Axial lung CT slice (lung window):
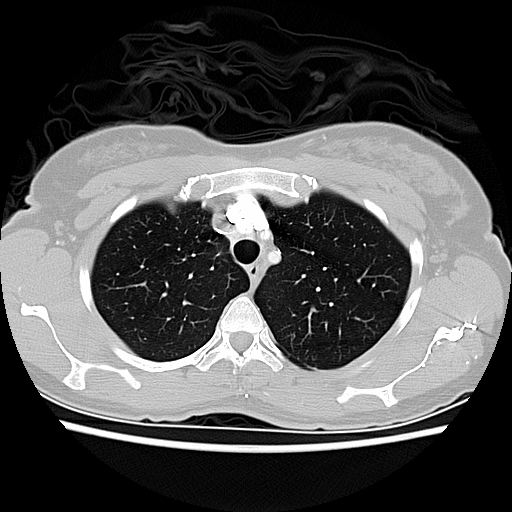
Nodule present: no